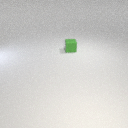
small green rubber cube